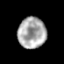
Tissue: prostate
Cell type: T cells
Senescence score: 0.3567
Nuclear area (px): 858
Mean DAPI intensity: 167.914